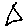
Label: triangle